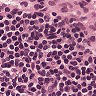
Metastatic tissue present: no